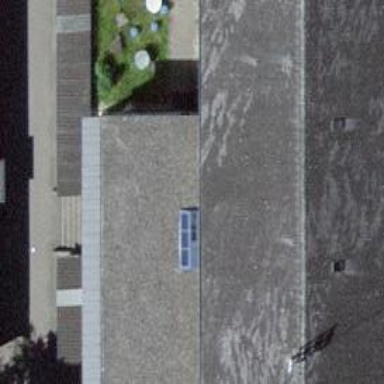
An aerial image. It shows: Blue school building.